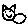
Label: cat